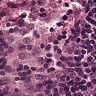
Metastatic tissue present: no